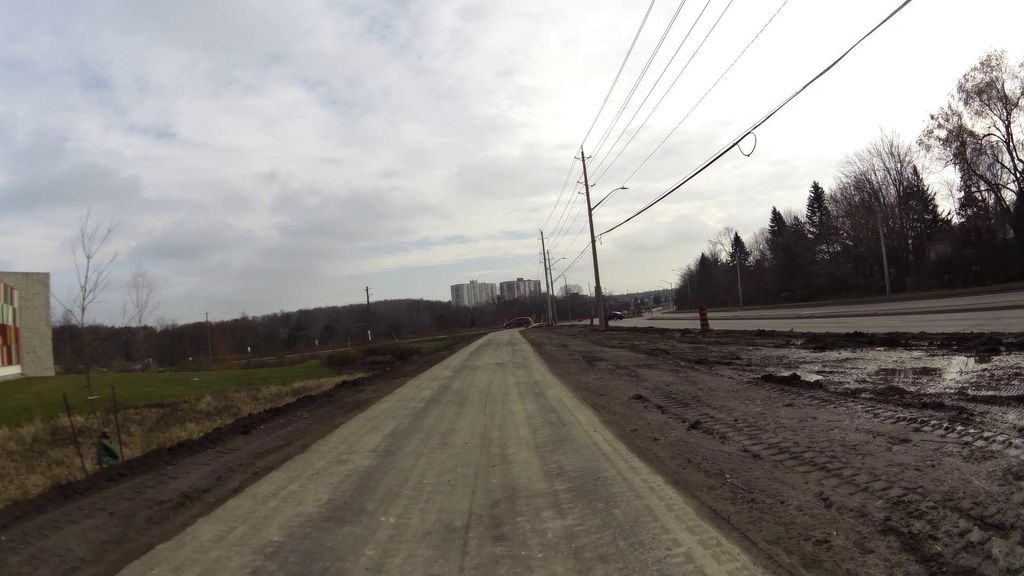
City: kitchener-waterloo